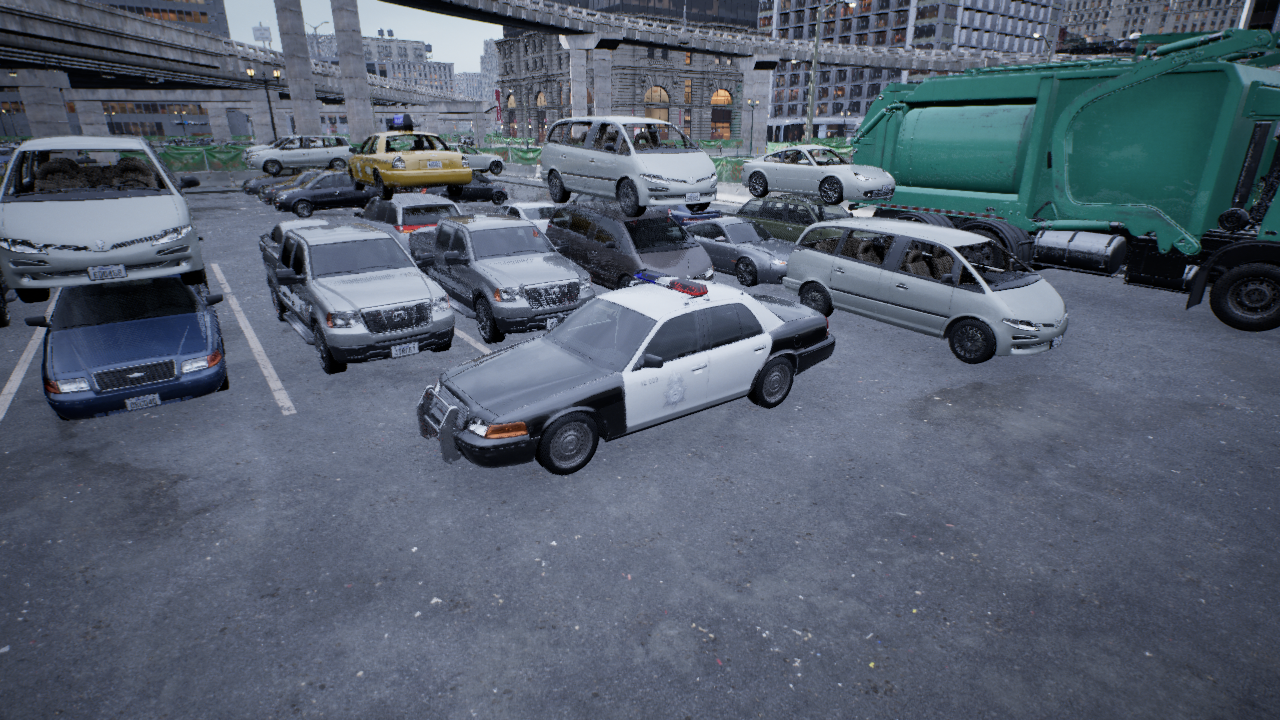
Venue: arterial
Lighting: overcast
Vehicle rig: sedan